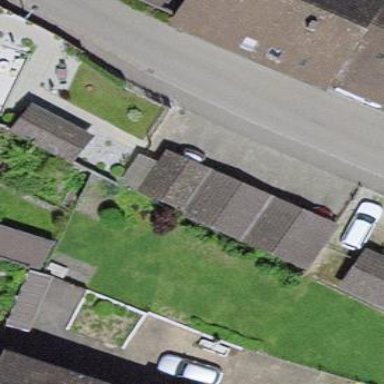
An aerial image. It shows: Group of garages.